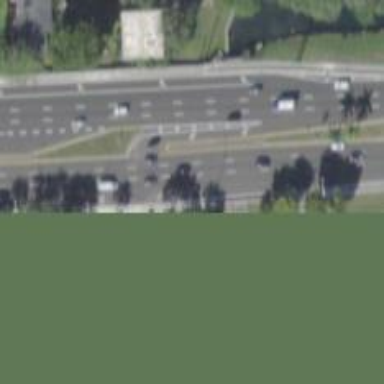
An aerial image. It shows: Primary highway with asphalt surface and separate sidewalk.